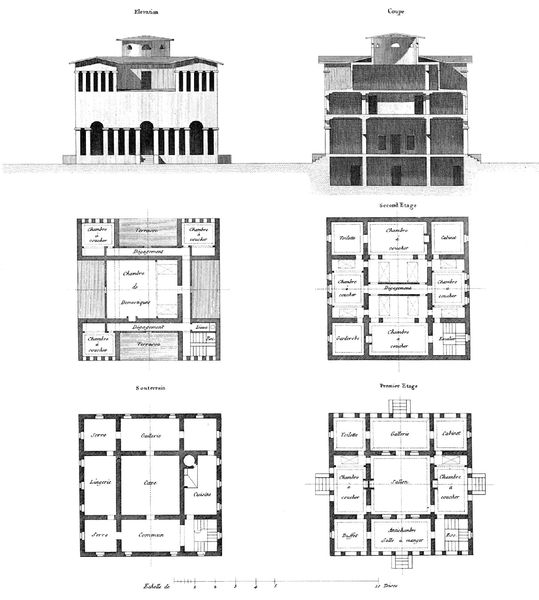
Titel: “L´Architecture considérée sous le rapport de l´art, des moers et de la législation”
Künstler: Claude Nicolas Ledoux
Schlagwörter: weiß, fenster, grau, raum, schwarz, skizze, säulen, zeichnung, zimmer, gebäude, haus, wand, architektur, kirche, klassizismus, front, schrift, ansicht, fassade, grafik, graphik, schattierung, treppe, stockwerk, text, beschriftung, arkaden, plan, zentrum, gabäude, sechs, querschnitt, quadrat, viereck, bau, bezeichnung, neun, quadratisch, grundriss, bauwerk, massstab, etage, bauzeichnung, bauplan, zentralbau, atrium, aufriß, gebäudeplan, drei stockwerke, vestibül, bua, ute, schearz weiß